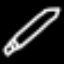
Label: pencil